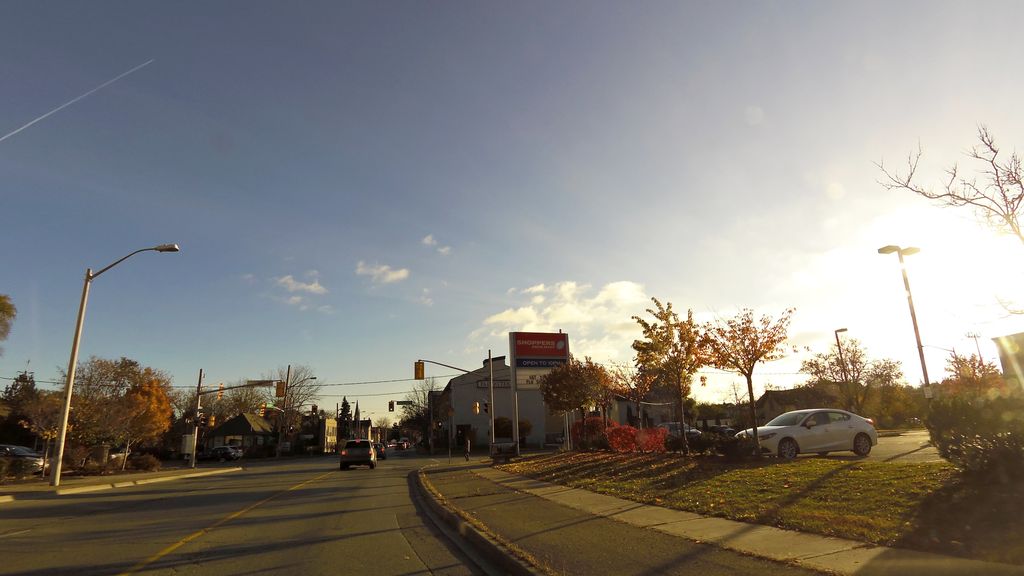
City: kitchener-waterloo